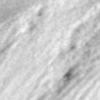
Label: no_change